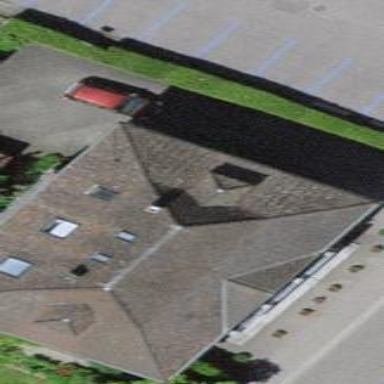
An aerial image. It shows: Building with half-hipped roof made of roof tiles.